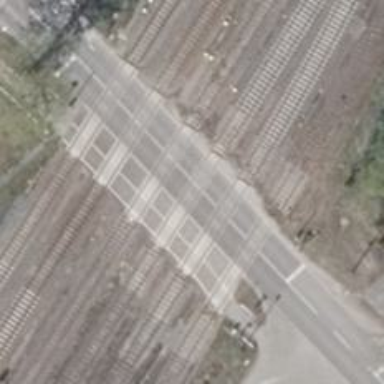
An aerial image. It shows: Level crossing with lights on the railway.